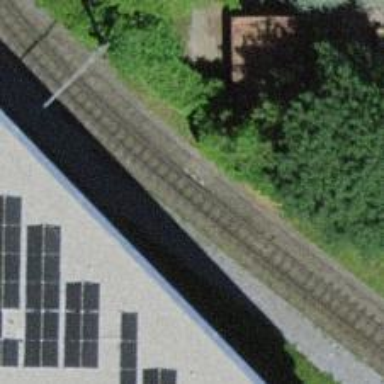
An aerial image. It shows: Narrow-gauge railway track with one electrified contact line.